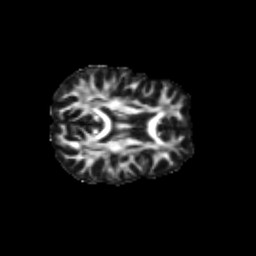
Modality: FA
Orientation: axial
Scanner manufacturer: siemens
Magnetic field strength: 3 T
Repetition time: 9.2 s
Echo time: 0.084 s